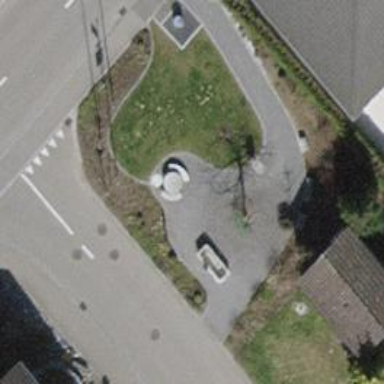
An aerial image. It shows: Picnic table located in leisure land area.